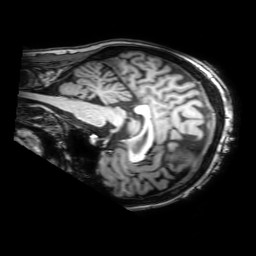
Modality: T1w
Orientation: sagittal
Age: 22
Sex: female
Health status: ill